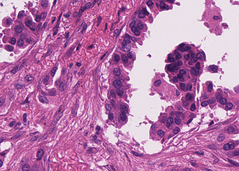
Tumor epithelial tissue: yes
Tumor-associated stroma tissue: yes
Normal tissue: no